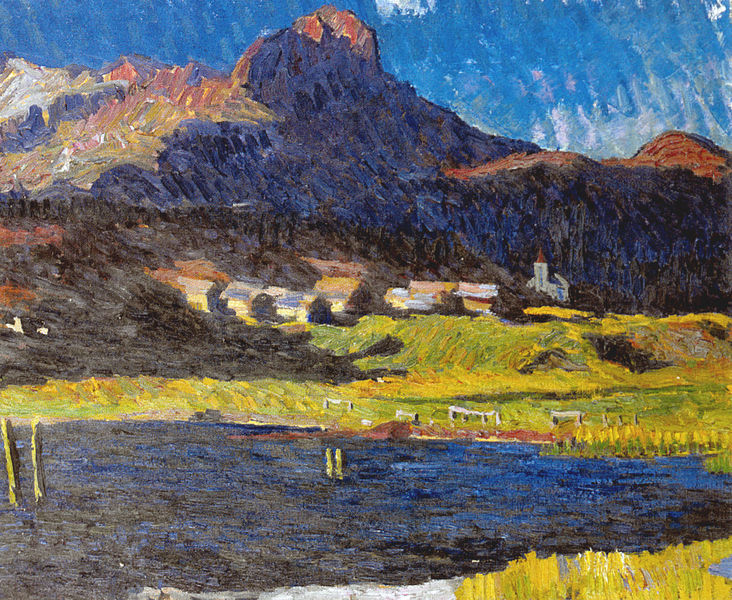
Titel: Silsersee mit Blick auf die Kirche von Maloja
Künstler: Giovanni Giacometti
Standort: Studen
Institution: Fondation Saner
Schlagwörter: baum, berg, blau, dunkel, felsen, gemälde, himmel, schatten, wasser, weiß, wolken, bäume, cezanne, fluss, gelb, grob, grün, impressionismus, kirchturm, landschaft, see, stadt, teich, ufer, braun, bunt, grau, holz, licht, orange, schwarz, zeichnung, gras, haus, rot, schnee, wiese, wolke, zaun, expressionismus, malerei, bild, öl, feld, felder, häuser, hügel, pfähle, schilf, weide, gewässer, kirche, pastos, sonne, wiesen, realismus, rosa, tal, wald, turm, himmelblau, segel, sommer, wellen, naturalismus, ort, pointilismus, warm, berge, fels, gebirge, gipfel, hang, dorf, dächer, farbe, lila, violett, alm, zäune, idylle, van gogh, anleger, ölgemälde, steg, duktus, balken, unscharf, ortschaft, stangen, bayern, kirch, alpen, pfahl, idyllisch, hodler, pinselduktus, tore, siedlung, hänge, stecken, bergsee, verschattet, voralpen, marc, murnau, voralpenland, mark, anhang, matterhorn, stadz, bild gemälde, bergkirche, himel wolken, pinsestriche